Question: I have a PHP code ready which will fetch data from a mysql database,The PHP code will also display the data in tabular form.
I have a dummy database named "stackoverflow" with two tables "customer" & "receipt"
both of these tables have a field called "date" with datatype as date as well.
<URL>
I want some selected entries from these tables to appear in an html table.
the entries should be sorted by date in increasing order.
The data is fetched and shown in tabular form successfully, but date wise sorting is partially complete.
<URL>
I have used PHP to compare dates between dates of each table and then show the respective data
'''
<?php
while( $kb = mysql_fetch_assoc($customer) ){
customer_data($kb); //function which echos <tr>'s of customer table
while($cd = mysql_fetch_assoc($reciept)){ //function which echos <tr>'s of reciept table
if($cd['date'] <= $kb['date']){
reciept_data($cd);
break;
}
}
}
?>
'''
The sorting is not exactly like what I wanted. (only some of them are as per increasing date order).
link to my whole project file with database schema and sample data (just import into phpmyadmin) for reference: <URL>
If you are still confused about what kind of output I am trying to get.I made a table in excel here's the Image:
I am struggling with this problem since a couple of days. I think this is due to my lack of sql skills?. Any help would be appreciated.
Thanks!
This is how I pickup data from the tables using php:
'''
$customer = mysql_query("SELECT * FROM customer WHERE customer_name = '$name' ORDER BY date ASC ");
$reciept = mysql_query("SELECT * FROM reciept WHERE name = '$name' ORDER BY date ASC");
'''
After some research, I came across the UNION operator which joins two select statements, and I developed this query:
'''
SELECT DATE, customer_name, grand_total
FROM customer
WHERE customer_name = 'JHON'
UNION ALL
SELECT DATE, name, recd_amount
FROM reciept
WHERE name = 'JHON'
'''
but I could only select equal no. of columns in both select statements, and how do I order by date?
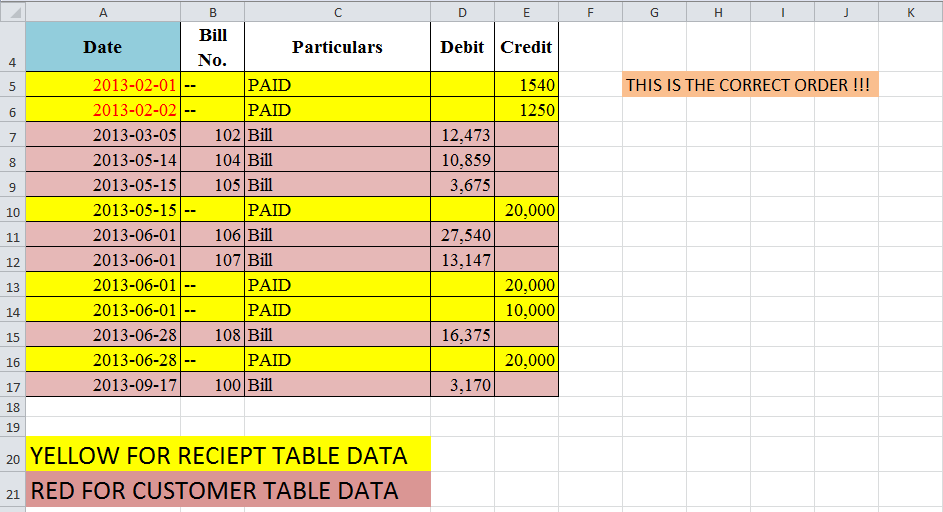
Answer: You should use '==' for equality comparison in if statement. '=' will assign a value to the variable
'''
if($cd['date'] = $kb['date']){
'''
to
'''
if($cd['date'] == $kb['date']){
'''
Order by in union
'''
$query = " (SELECT DATE, customer_name, grand_total
FROM customer
WHERE customer_name = 'JHON')
UNION ALL
(SELECT DATE, name, recd_amount
FROM reciept
WHERE name = 'JHON')
order by customer.Date desc"
'''
a helping link
<URL>